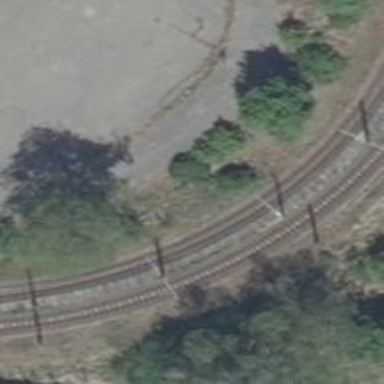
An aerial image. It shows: Tram railway with electrified contact lines.